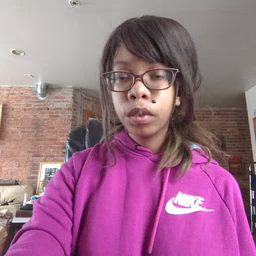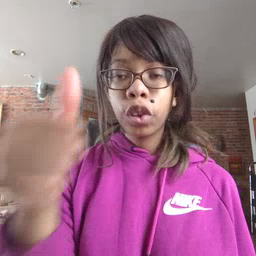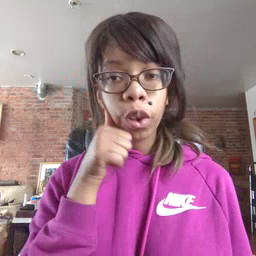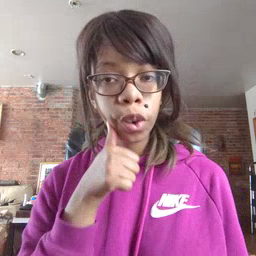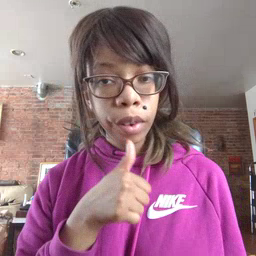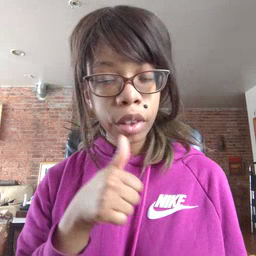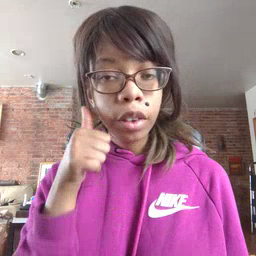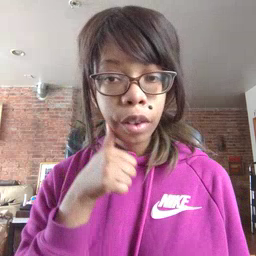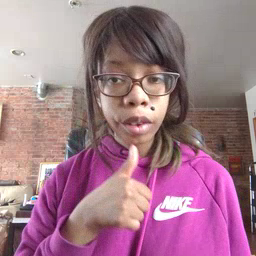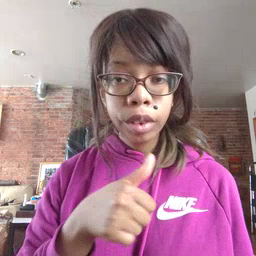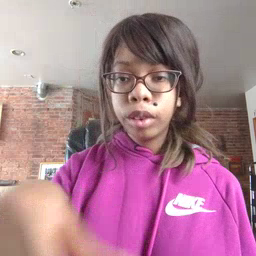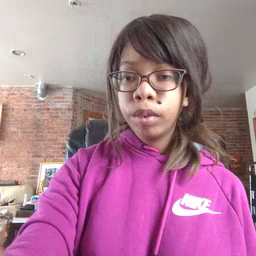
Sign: girl